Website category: university
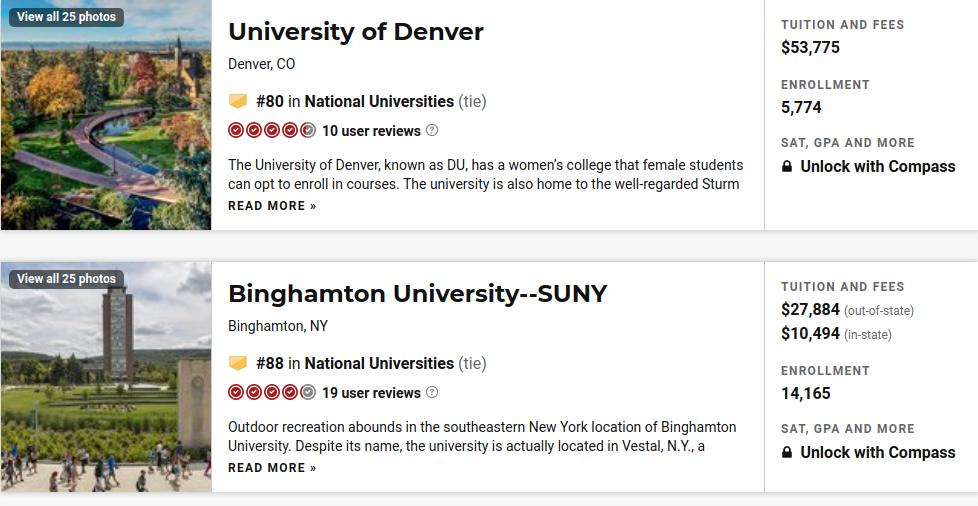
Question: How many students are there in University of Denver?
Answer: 5,774

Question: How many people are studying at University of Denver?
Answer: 5,774

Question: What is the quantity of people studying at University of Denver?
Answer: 5,774

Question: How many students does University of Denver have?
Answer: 5,774

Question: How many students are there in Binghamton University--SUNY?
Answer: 14,165

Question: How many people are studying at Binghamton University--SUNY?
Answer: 14,165

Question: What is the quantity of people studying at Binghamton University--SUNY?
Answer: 14,165

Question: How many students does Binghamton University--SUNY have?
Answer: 14,165

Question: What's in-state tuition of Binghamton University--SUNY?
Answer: $10,494

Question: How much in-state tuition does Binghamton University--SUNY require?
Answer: $10,494

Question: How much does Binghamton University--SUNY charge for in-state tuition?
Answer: $10,494

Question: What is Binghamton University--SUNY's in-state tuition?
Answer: $10,494

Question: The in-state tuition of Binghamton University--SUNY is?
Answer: $10,494

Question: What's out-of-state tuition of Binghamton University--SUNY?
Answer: $27,884

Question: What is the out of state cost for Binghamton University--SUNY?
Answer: $27,884

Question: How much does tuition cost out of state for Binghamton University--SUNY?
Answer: $27,884

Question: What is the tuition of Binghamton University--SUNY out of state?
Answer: $27,884

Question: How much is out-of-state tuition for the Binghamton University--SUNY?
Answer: $27,884

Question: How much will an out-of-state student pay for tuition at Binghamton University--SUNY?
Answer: $27,884

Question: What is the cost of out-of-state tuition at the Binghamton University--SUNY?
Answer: $27,884

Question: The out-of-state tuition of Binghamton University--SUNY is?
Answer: $27,884

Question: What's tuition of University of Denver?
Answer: $53,775

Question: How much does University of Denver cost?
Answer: $53,775

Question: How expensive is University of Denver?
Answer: $53,775

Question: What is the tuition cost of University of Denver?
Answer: $53,775

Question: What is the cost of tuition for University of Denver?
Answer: $53,775

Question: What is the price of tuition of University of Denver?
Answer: $53,775

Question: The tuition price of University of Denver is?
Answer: $53,775

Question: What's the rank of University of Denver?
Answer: #80

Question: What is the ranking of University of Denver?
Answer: #80

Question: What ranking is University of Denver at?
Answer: #80

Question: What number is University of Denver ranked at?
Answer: #80

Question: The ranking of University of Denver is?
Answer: #80

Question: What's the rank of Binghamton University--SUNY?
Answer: #88

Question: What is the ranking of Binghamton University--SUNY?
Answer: #88

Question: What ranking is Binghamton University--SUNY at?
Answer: #88

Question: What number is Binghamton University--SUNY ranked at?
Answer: #88

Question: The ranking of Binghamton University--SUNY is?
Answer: #88

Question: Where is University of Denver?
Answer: Denver, CO

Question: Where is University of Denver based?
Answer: Denver, CO

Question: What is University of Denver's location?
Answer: Denver, CO

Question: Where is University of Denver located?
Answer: Denver, CO

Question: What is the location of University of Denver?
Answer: Denver, CO

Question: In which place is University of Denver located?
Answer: Denver, CO

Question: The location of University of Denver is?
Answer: Denver, CO

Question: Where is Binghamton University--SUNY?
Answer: Binghamton, NY

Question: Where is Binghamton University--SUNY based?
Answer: Binghamton, NY

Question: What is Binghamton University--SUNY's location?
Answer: Binghamton, NY

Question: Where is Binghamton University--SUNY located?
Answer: Binghamton, NY

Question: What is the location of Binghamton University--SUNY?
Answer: Binghamton, NY

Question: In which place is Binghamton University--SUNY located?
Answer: Binghamton, NY

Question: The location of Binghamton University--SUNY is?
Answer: Binghamton, NY

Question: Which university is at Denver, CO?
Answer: University of Denver

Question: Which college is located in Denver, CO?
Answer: University of Denver

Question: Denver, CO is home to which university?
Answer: University of Denver

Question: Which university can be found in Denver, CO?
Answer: University of Denver

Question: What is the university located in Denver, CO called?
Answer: University of Denver

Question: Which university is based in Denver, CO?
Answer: University of Denver

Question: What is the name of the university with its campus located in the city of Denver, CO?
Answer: University of Denver

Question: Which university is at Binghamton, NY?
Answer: Binghamton University--SUNY

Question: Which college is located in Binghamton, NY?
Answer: Binghamton University--SUNY

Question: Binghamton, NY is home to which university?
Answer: Binghamton University--SUNY

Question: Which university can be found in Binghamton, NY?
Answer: Binghamton University--SUNY

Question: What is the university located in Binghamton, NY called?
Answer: Binghamton University--SUNY